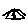
Label: cloud